Question: I'm stuck that I don't know how to remove spacing of hidden UIImage. Purpose is If flag is true, UIImage will be displayed and if flag is false, UIImage is hidden but space of this hidden image is still there.
I'm using Auto Layout.

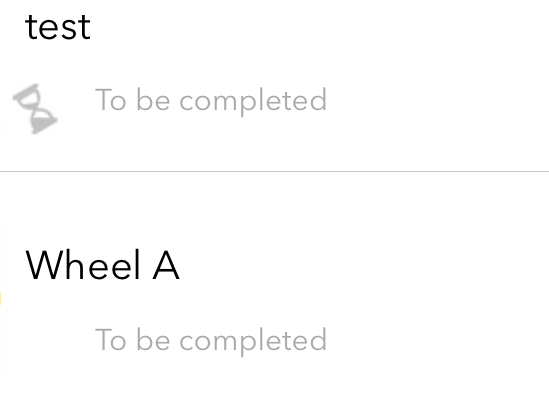
Answer: If you are using Auto Layout and Storyboard you can set create an IBOutlet as a property of your Controller class. You then hook that up to the width constraint of the UIImage. In your code when the UIImage is hidden you set the IBConstraint to 0. When it is shown, you set the IBConstraint back to the normal width.
(in Controller.h)
'''
@property (weak, nonatomic) IBOutlet NSLayoutConstraint *constraintImageWidth;
'''
(in Controller.m) (pseudo code)
'''
if(hidden){
constraintImageWidth.constant = 0;
}
else{
constraintImageWidth.constant = 30;
}
'''
There should also be a horizontal constraint between the left side of the label and the right side of the image set up in the Storyboard.

Here is where you would check the width box to add the width constraint.

Here is where you would connect the referencing Outlet to the IBOutlet on your controller